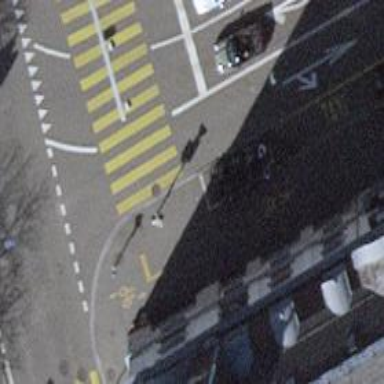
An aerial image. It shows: Asphalt sidewalk that serves as footway.